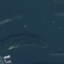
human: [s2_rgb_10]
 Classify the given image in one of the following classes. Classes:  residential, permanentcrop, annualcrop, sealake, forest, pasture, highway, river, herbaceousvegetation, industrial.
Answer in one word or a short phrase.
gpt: SeaLake